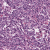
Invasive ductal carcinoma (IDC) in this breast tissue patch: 1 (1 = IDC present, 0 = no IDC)